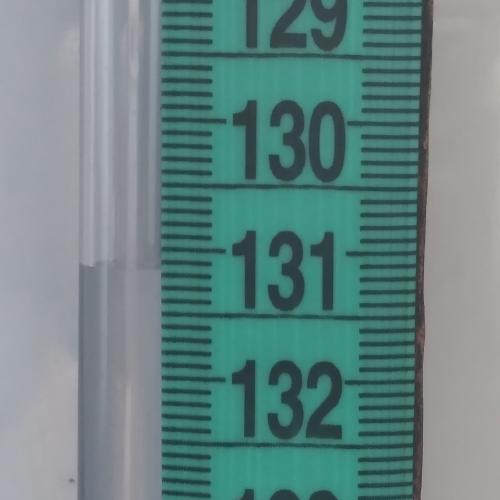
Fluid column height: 131.2 cm